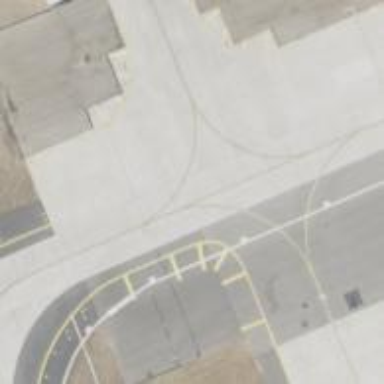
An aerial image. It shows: View of taxiway at the airport.